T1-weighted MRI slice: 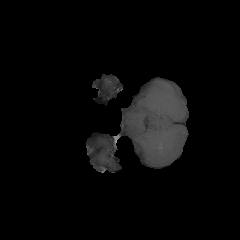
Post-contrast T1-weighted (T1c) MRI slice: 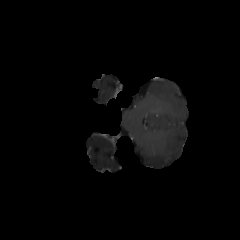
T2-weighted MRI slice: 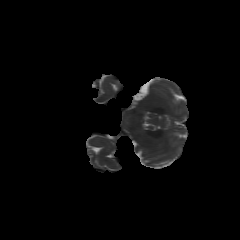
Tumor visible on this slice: no